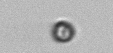
Label: nanoplankton_mix